Field crop: maize
Growth stage: 2
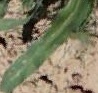
Species: maize